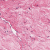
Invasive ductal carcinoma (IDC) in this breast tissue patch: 0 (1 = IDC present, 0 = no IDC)